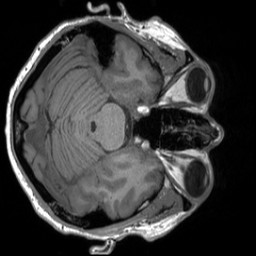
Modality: T1w
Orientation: axial
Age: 46
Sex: male
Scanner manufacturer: siemens
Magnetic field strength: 3 T
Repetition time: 1.9 s
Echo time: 0.00249 s